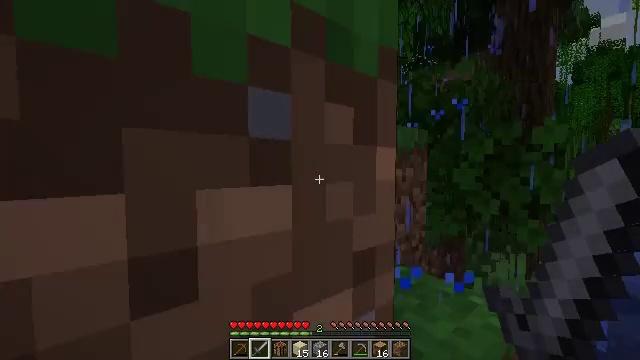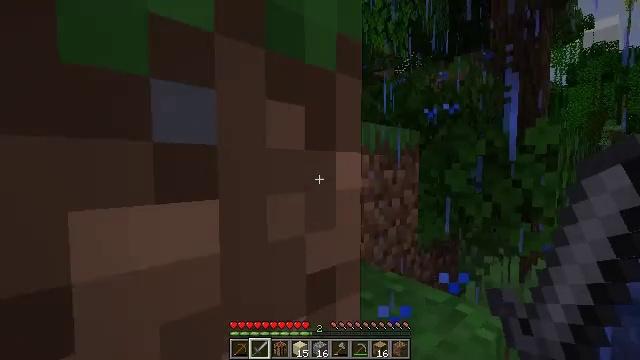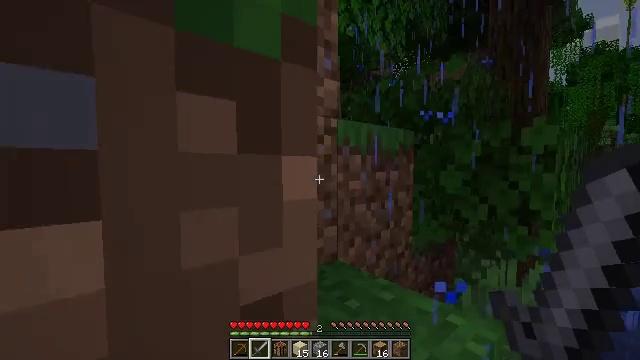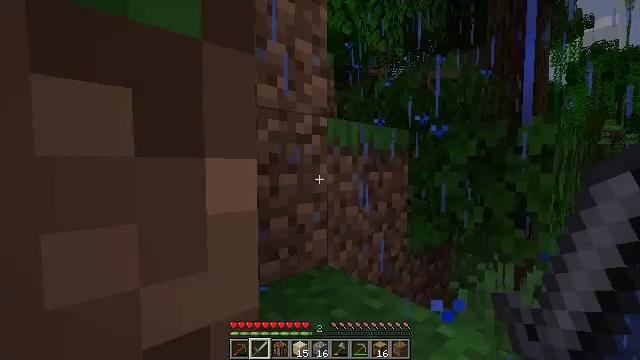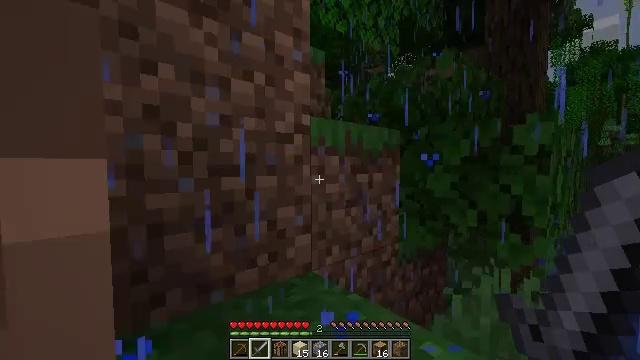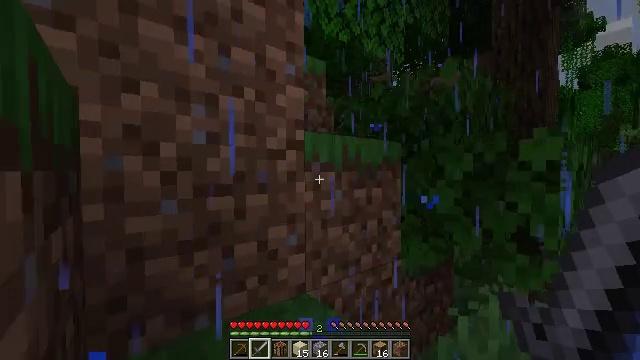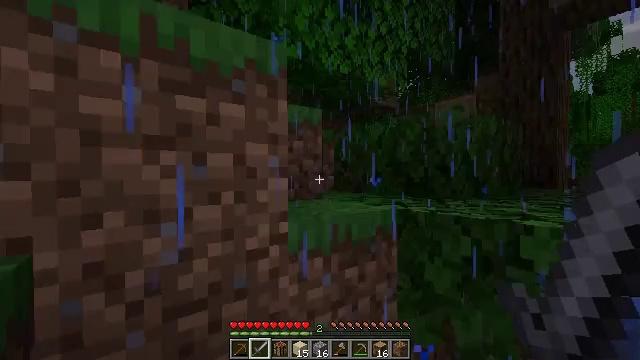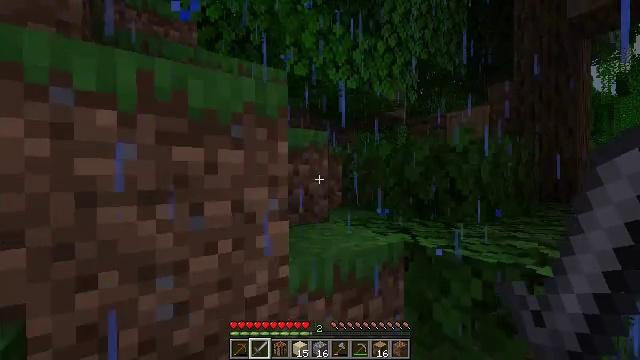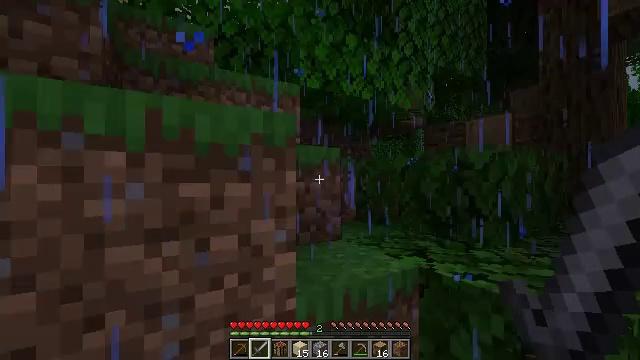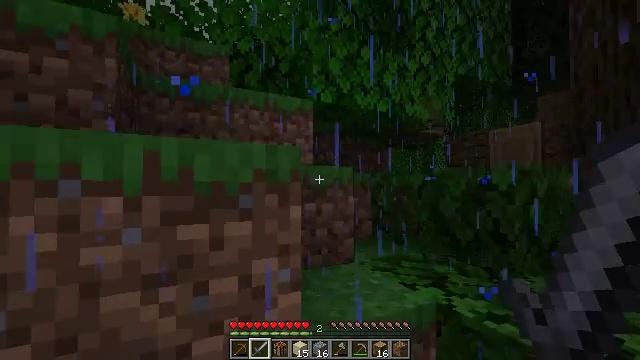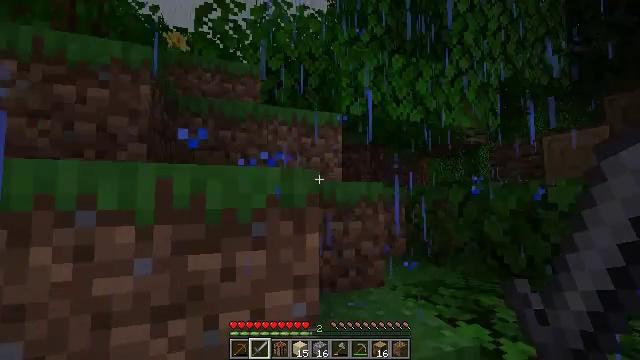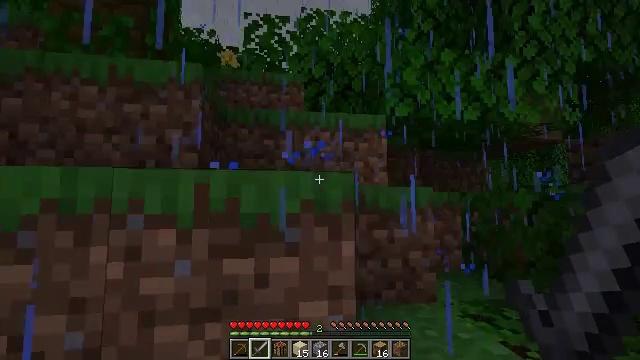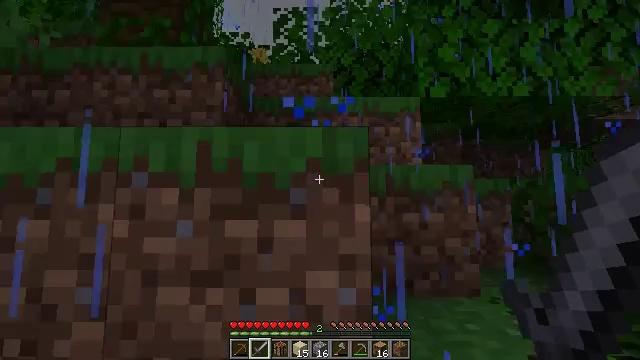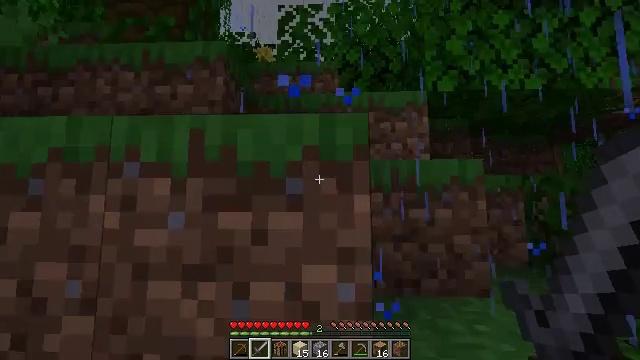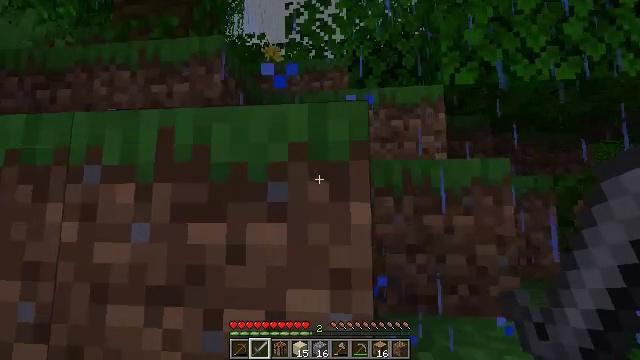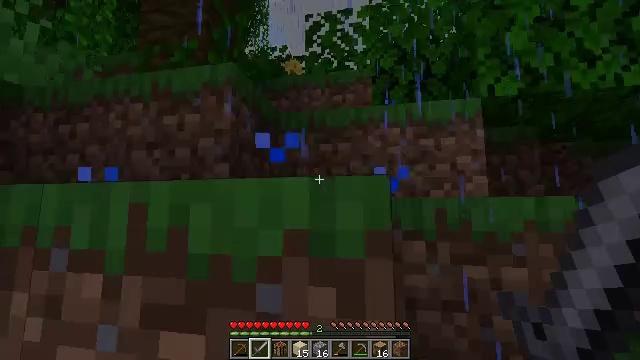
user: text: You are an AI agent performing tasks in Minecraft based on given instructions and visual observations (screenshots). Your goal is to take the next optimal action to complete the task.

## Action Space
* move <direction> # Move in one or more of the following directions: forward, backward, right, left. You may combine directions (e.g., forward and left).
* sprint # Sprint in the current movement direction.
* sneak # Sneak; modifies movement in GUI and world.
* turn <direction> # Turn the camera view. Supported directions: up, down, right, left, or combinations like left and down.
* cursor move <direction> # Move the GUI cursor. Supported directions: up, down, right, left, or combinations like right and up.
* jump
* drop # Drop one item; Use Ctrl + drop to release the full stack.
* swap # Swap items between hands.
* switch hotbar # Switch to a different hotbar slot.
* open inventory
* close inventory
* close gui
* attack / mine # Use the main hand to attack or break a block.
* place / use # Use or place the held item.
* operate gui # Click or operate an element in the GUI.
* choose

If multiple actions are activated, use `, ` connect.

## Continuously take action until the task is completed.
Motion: motion action
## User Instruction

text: Trim the tree by mining oak leaves.
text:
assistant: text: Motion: move forward
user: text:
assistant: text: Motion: move forward
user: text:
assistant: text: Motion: move forward
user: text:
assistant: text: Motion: move forward
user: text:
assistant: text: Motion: move forward, turn left and up, jump
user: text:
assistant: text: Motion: move forward, turn left, jump
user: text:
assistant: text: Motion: move forward, turn left, jump
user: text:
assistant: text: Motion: move forward, turn left, jump
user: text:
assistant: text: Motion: move forward, turn left and up, jump
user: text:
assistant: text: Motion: move forward, turn left and up, jump
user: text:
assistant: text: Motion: move forward, turn left and up, jump
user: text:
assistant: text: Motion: move forward, turn left, jump
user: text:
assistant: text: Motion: move forward, turn left, jump
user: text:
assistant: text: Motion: move forward, turn left, jump
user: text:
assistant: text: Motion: move forward, turn left, jump
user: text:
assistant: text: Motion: move forward, turn left, jump
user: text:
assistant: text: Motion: move forward, turn left, jump
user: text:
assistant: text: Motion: move forward, turn left, jump
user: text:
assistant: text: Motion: move forward, turn left, jump
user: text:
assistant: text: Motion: move forward, turn left, jump
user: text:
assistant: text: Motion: move forward, turn left, jump
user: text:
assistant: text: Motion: move forward, turn left, jump
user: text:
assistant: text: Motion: move forward, turn left, jump
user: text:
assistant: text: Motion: move forward, turn left, jump
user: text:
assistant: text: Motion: move forward, turn left, jump
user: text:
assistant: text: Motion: move forward, turn left, jump
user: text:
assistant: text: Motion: move forward, jump
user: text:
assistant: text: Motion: move forward, jump
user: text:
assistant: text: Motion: move forward, jump
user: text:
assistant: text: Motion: move forward, jump